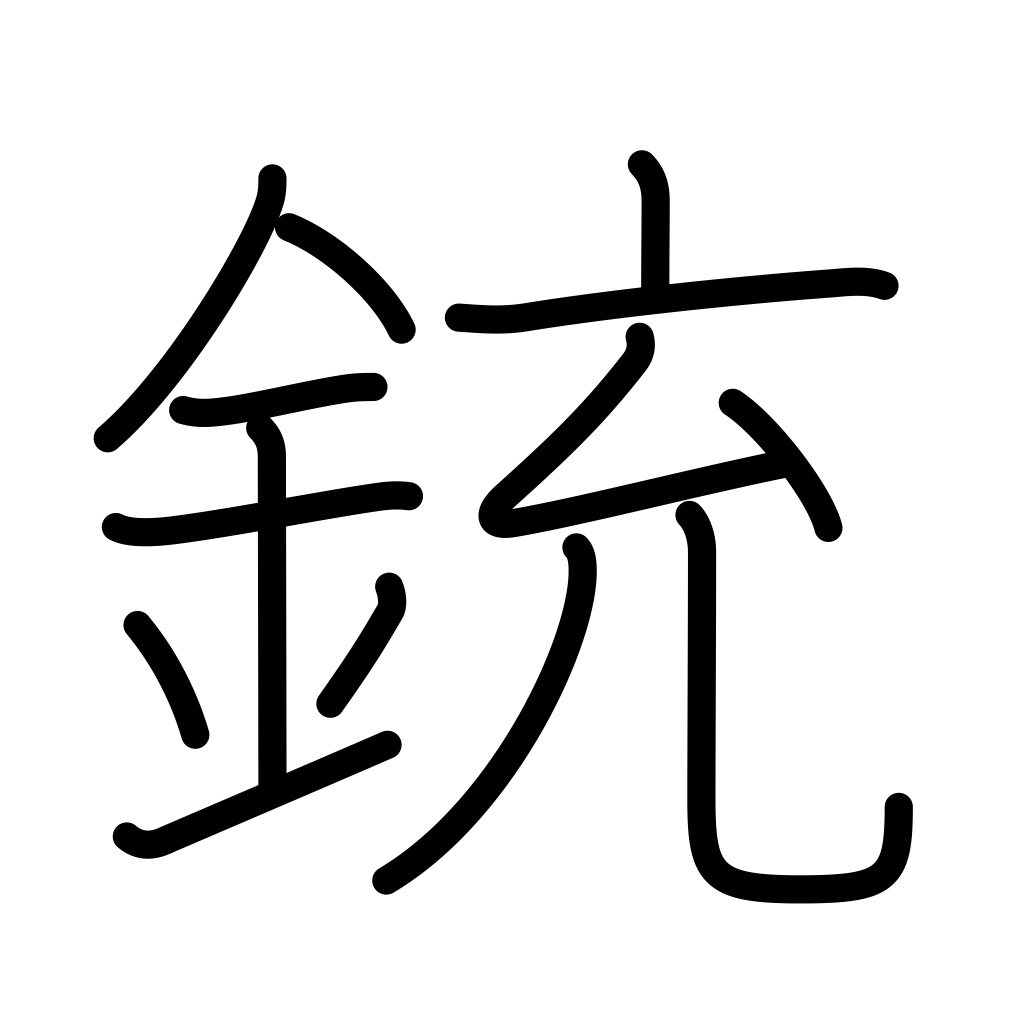
Meaning: gun, arms